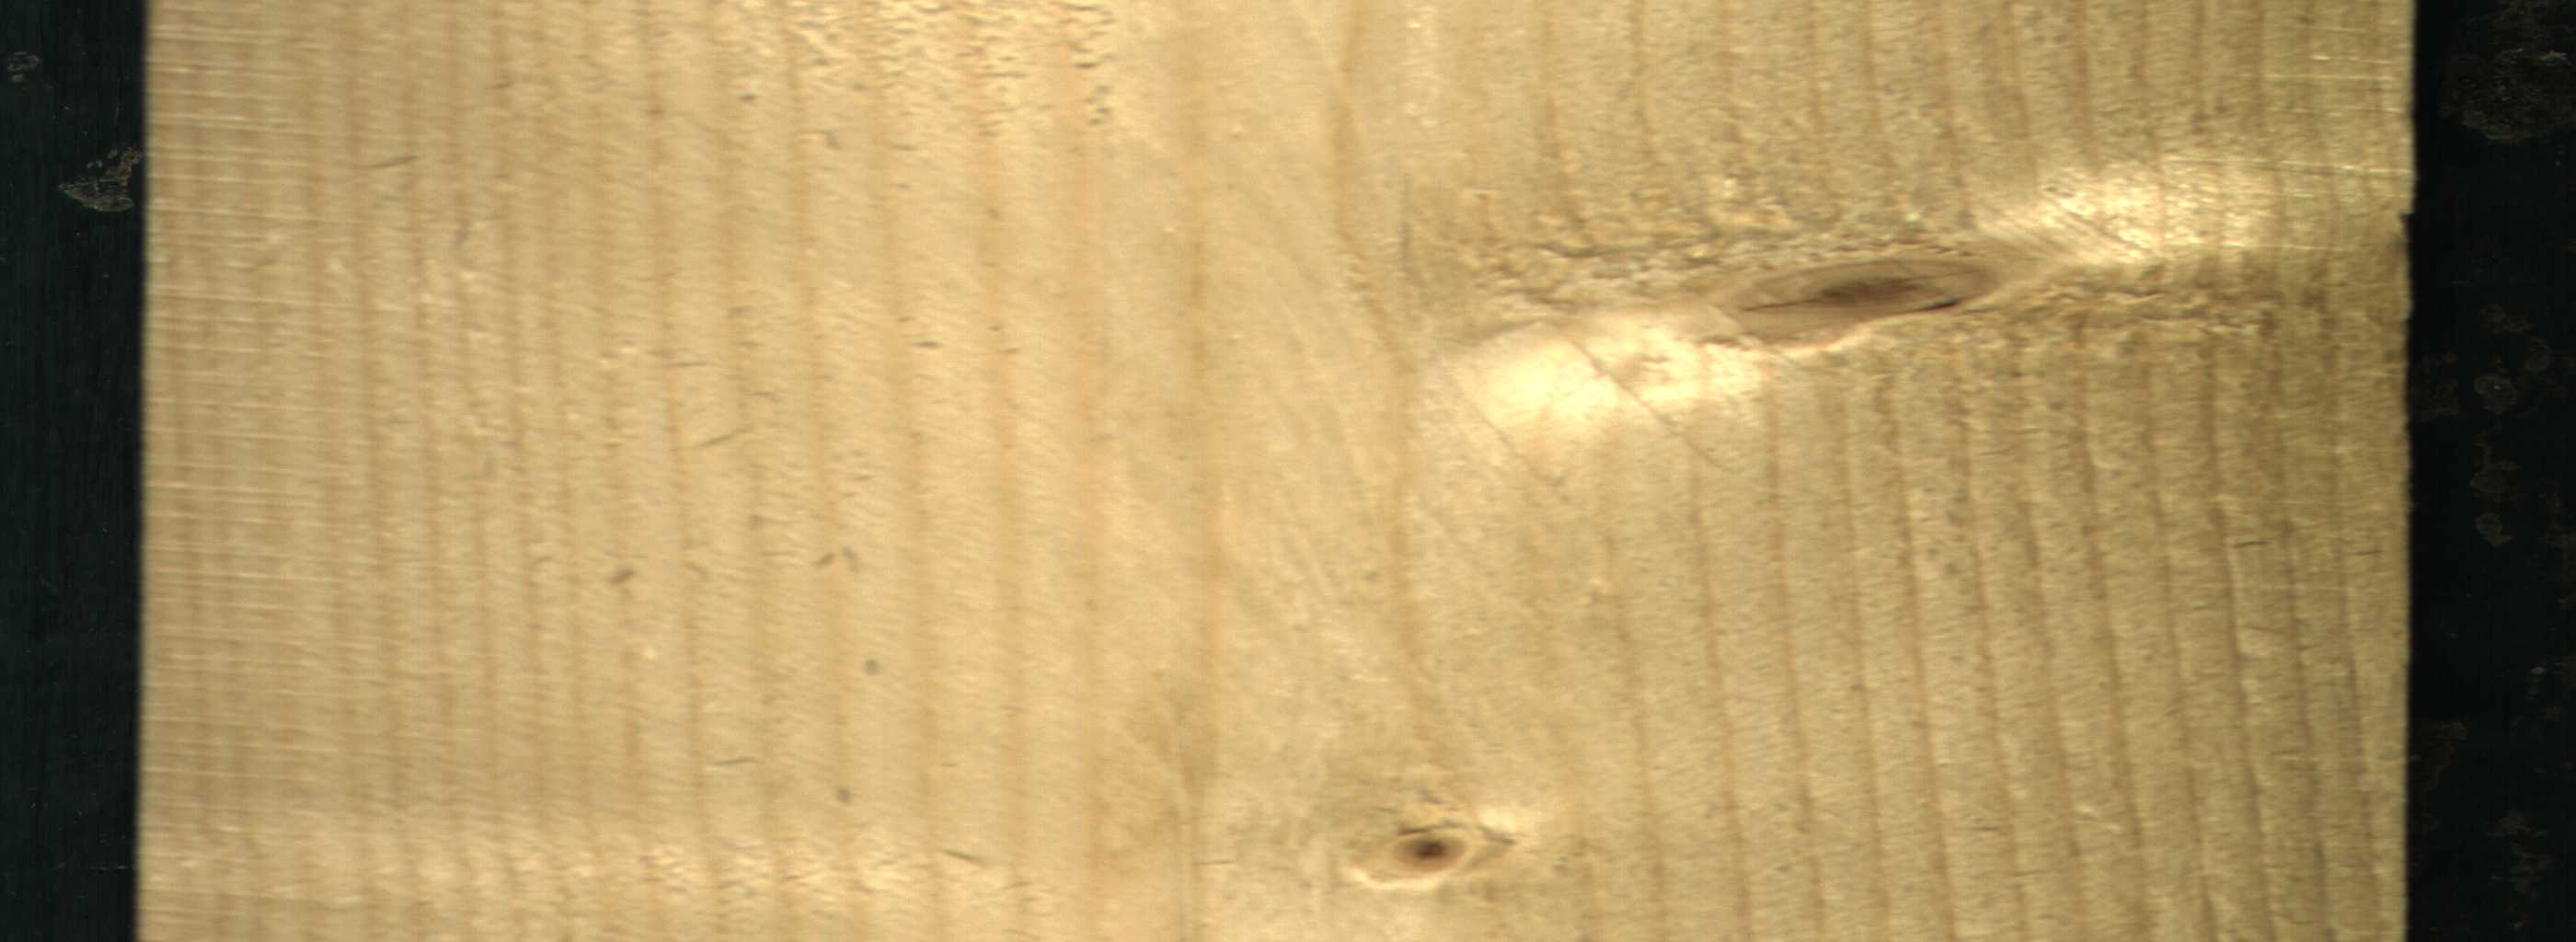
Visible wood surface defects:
Live_Knot
Live_Knot